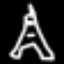
Label: The Eiffel Tower